Question: A little background that I think will help in this question:
I am working on an iOS7 app which basically presents various quotes and allows the user to share these quotes through facebook or twitter. I am implementing this through a tab bar (not a tab bar controller) that I placed at the bottom of the first view controller in the screenshot.
The tab bar's delegate (file owner) is set to be the view controller that it's in. In there I edited the tabbar: didSelectItem: method to handle every button press accordingly. (The first two button presses are just modal segues to twitter and facebook tools.)
Now my question:
Now I am trying to get the third item in the tab bar to cause a segue to the third view controller (upper right). Can I make a tab bar item perform a push segue? How would I go about doing that?
I have been trying to look for a way to do this but seemed to be stumped. I was thinking that maybe this can be done with a tab bar view controller but then I wasn't sure how I could have my original first two tab bar items perform modal segues
Any help would be appreciated
UPDATE:
The two view controllers at the bottom are segued into when the user touches either of the two views in the first view controller (can be ignored for this queston). The third VC (in the top right) I want to be pushed when the user touches the third tab bar item. The bottom two views just display info about quote presented... the top right vc allows the user to enter a new quote and save it.

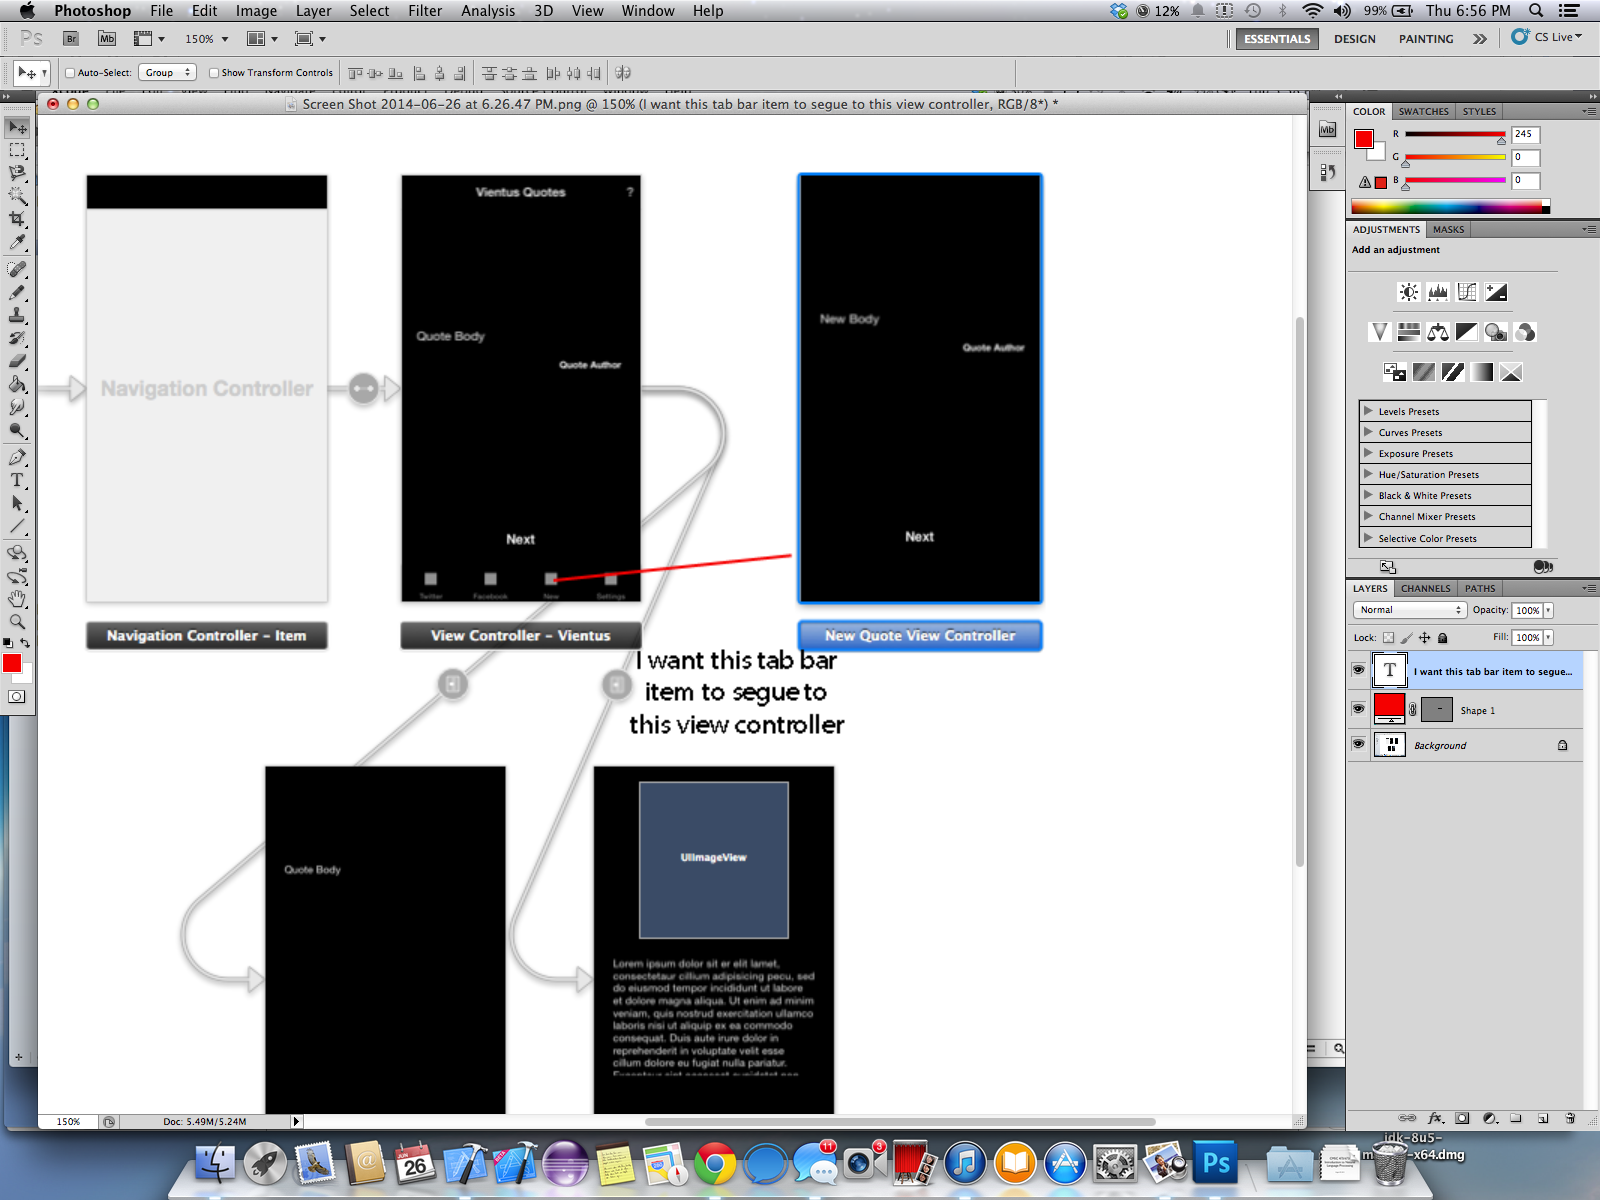
Answer: You only need to connect a segue from the controller with the tab bar to the third controller, and call it manually in the didSelectItem method,
'''
- (void)tabBar:(UITabBar *)tabBar didSelectItem:(UITabBarItem *)item {
if ([item.title isEqualToString:@"Third"]) { // or whatever your title is
[self performSegueWithIdentifier:@"GoToThird" sender:self];
}
'''